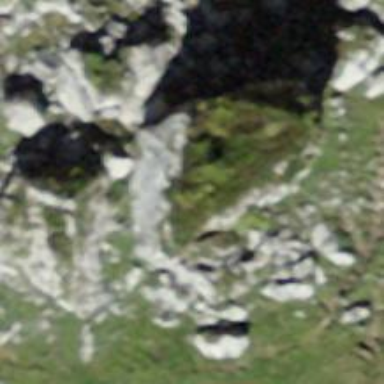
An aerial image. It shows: Natural rock formation.